Question: I have a 'renderDataTable' table in Rstudio Shiny that I build with some columns I want to have the header going multi-line, so that a long header string takes a small amount of horizontal space. E.g.:
My long header column is called 'a_very_long_header' in my data.frame, and with the 'colnames' trick below I can turn it into 'a-very-long-header', which then turns into an ugly multi-line header:
'''
shinyServer(function(input, output, session) {
output$dt <- renderDataTable({
data = data.frame(a_very_long_header=rnorm(10),a=rnorm(10),b=rnorm(10),c=rnorm(10),d=rnorm(10),e=rnorm(10),f=rnorm(10),g=rnorm(10),h=rnorm(10),i=rnorm(10),j=rnorm(10),k=rnorm(10),a1=rnorm(10),b1=rnorm(10),c1=rnorm(10),d1=rnorm(10),e1=rnorm(10),f1=rnorm(10),g1=rnorm(10),h1=rnorm(10),i1=rnorm(10),j1=rnorm(10),k1=rnorm(10))
colnames(data) = c("a-very-long-header","a","b","c","d","e","f","g","h","u","j","k","a1","b1","c1","d1","e1","f1","g1","h1","u1","j1","k1")
return(data)
})
})
shinyUI(navbarPage("Foo", id="page", collapsable=TRUE, inverse=FALSE,
tabPanel("Bar",
dataTableOutput("dt")
)
)
)
'''

Is there a more elegant way to turn 'a_very_long_header' into 'a very long header' so that it prints the header in multi-line?
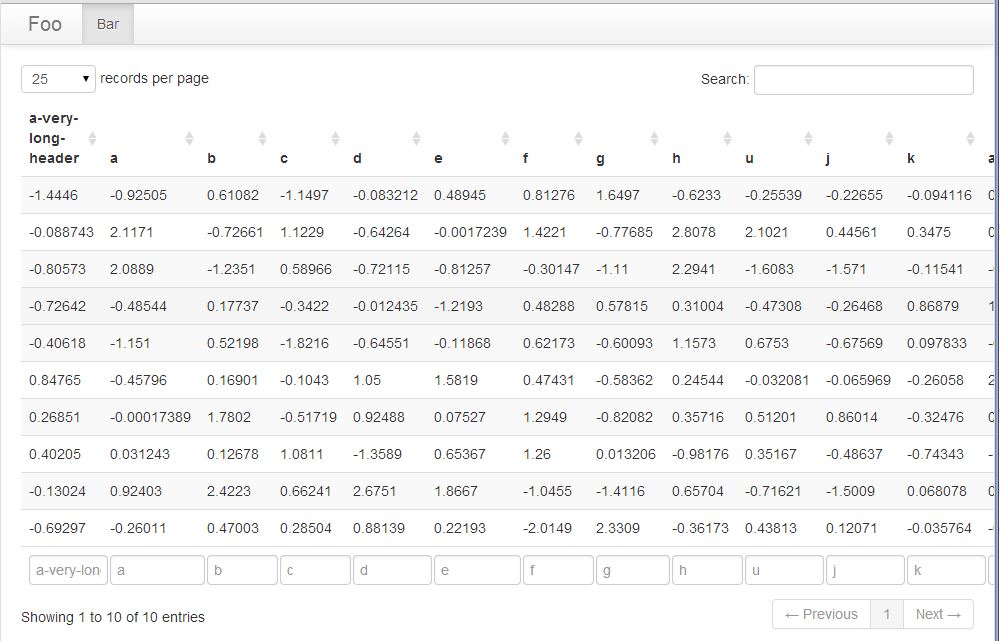
Answer: Use 'HTML'
'''
library(shiny)
runApp(list(
server = function(input, output, session) {
output$dt <- renderDataTable({
data = data.frame(a_very_long_header=rnorm(10),a=rnorm(10),b=rnorm(10),c=rnorm(10),d=rnorm(10),e=rnorm(10),f=rnorm(10),g=rnorm(10),h=rnorm(10),i=rnorm(10),j=rnorm(10),k=rnorm(10),a1=rnorm(10),b1=rnorm(10),c1=rnorm(10),d1=rnorm(10),e1=rnorm(10),f1=rnorm(10),g1=rnorm(10),h1=rnorm(10),i1=rnorm(10),j1=rnorm(10),k1=rnorm(10))
colnames(data) = c("a very<br>long header","a","b","c","d","e","f","g","h","u","j","k","a1","b1","c1","d1","e1","f1","g1","h1","u1","j1","k1")
return(data)
})
}
, ui = navbarPage("Foo", id="page", collapsable=TRUE, inverse=FALSE,
tabPanel("Bar",
dataTableOutput("dt")
)
)
)
)
'''